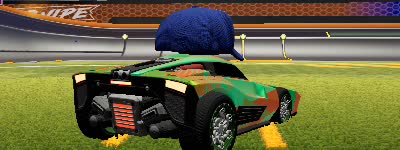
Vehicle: breakout